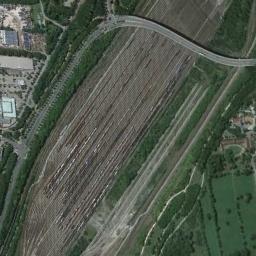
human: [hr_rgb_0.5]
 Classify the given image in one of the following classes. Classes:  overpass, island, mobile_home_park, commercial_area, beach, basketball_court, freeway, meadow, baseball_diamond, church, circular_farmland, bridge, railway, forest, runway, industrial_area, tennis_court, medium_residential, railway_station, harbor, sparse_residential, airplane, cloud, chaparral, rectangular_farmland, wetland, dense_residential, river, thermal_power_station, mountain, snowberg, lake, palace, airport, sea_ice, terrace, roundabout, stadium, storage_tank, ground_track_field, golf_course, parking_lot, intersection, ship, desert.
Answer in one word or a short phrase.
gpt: railway